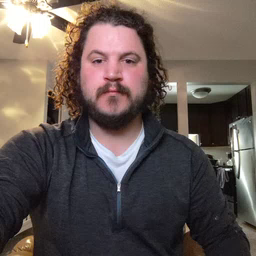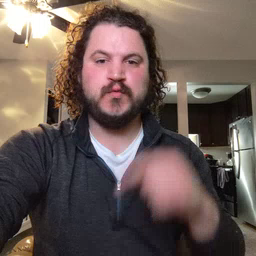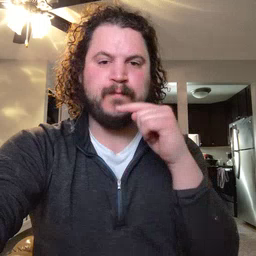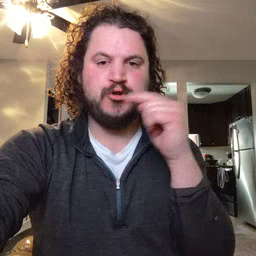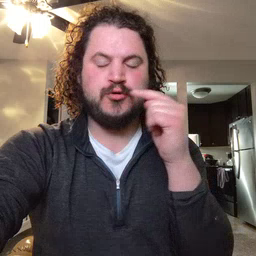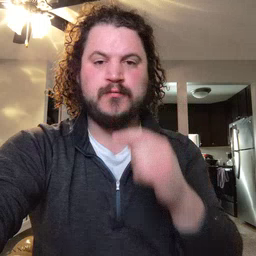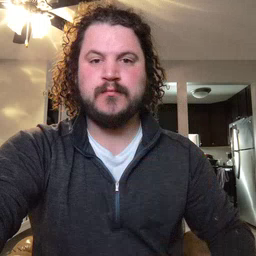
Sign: toothbrush